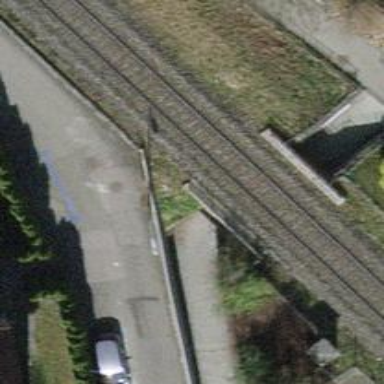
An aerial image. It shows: Concrete footway.